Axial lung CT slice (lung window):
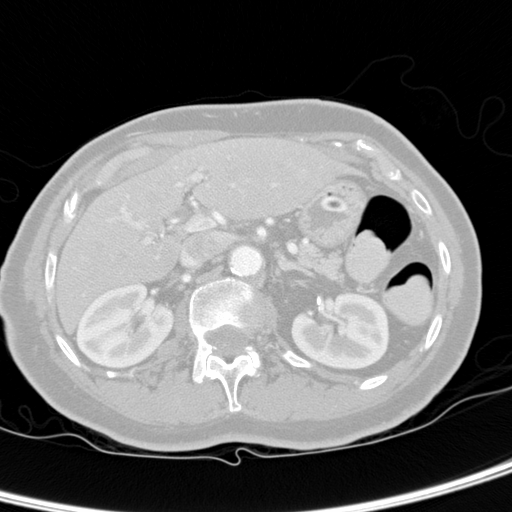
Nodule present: no